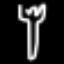
Label: fork